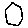
Label: hexagon